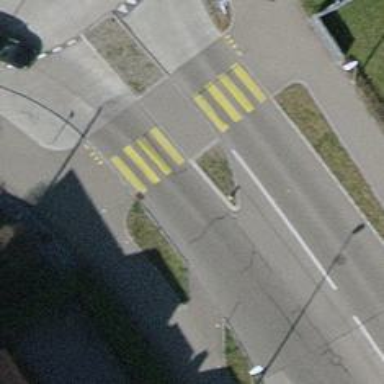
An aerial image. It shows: Uncontrolled zebra crossing with island. The crossing is marked with zebra stripes.